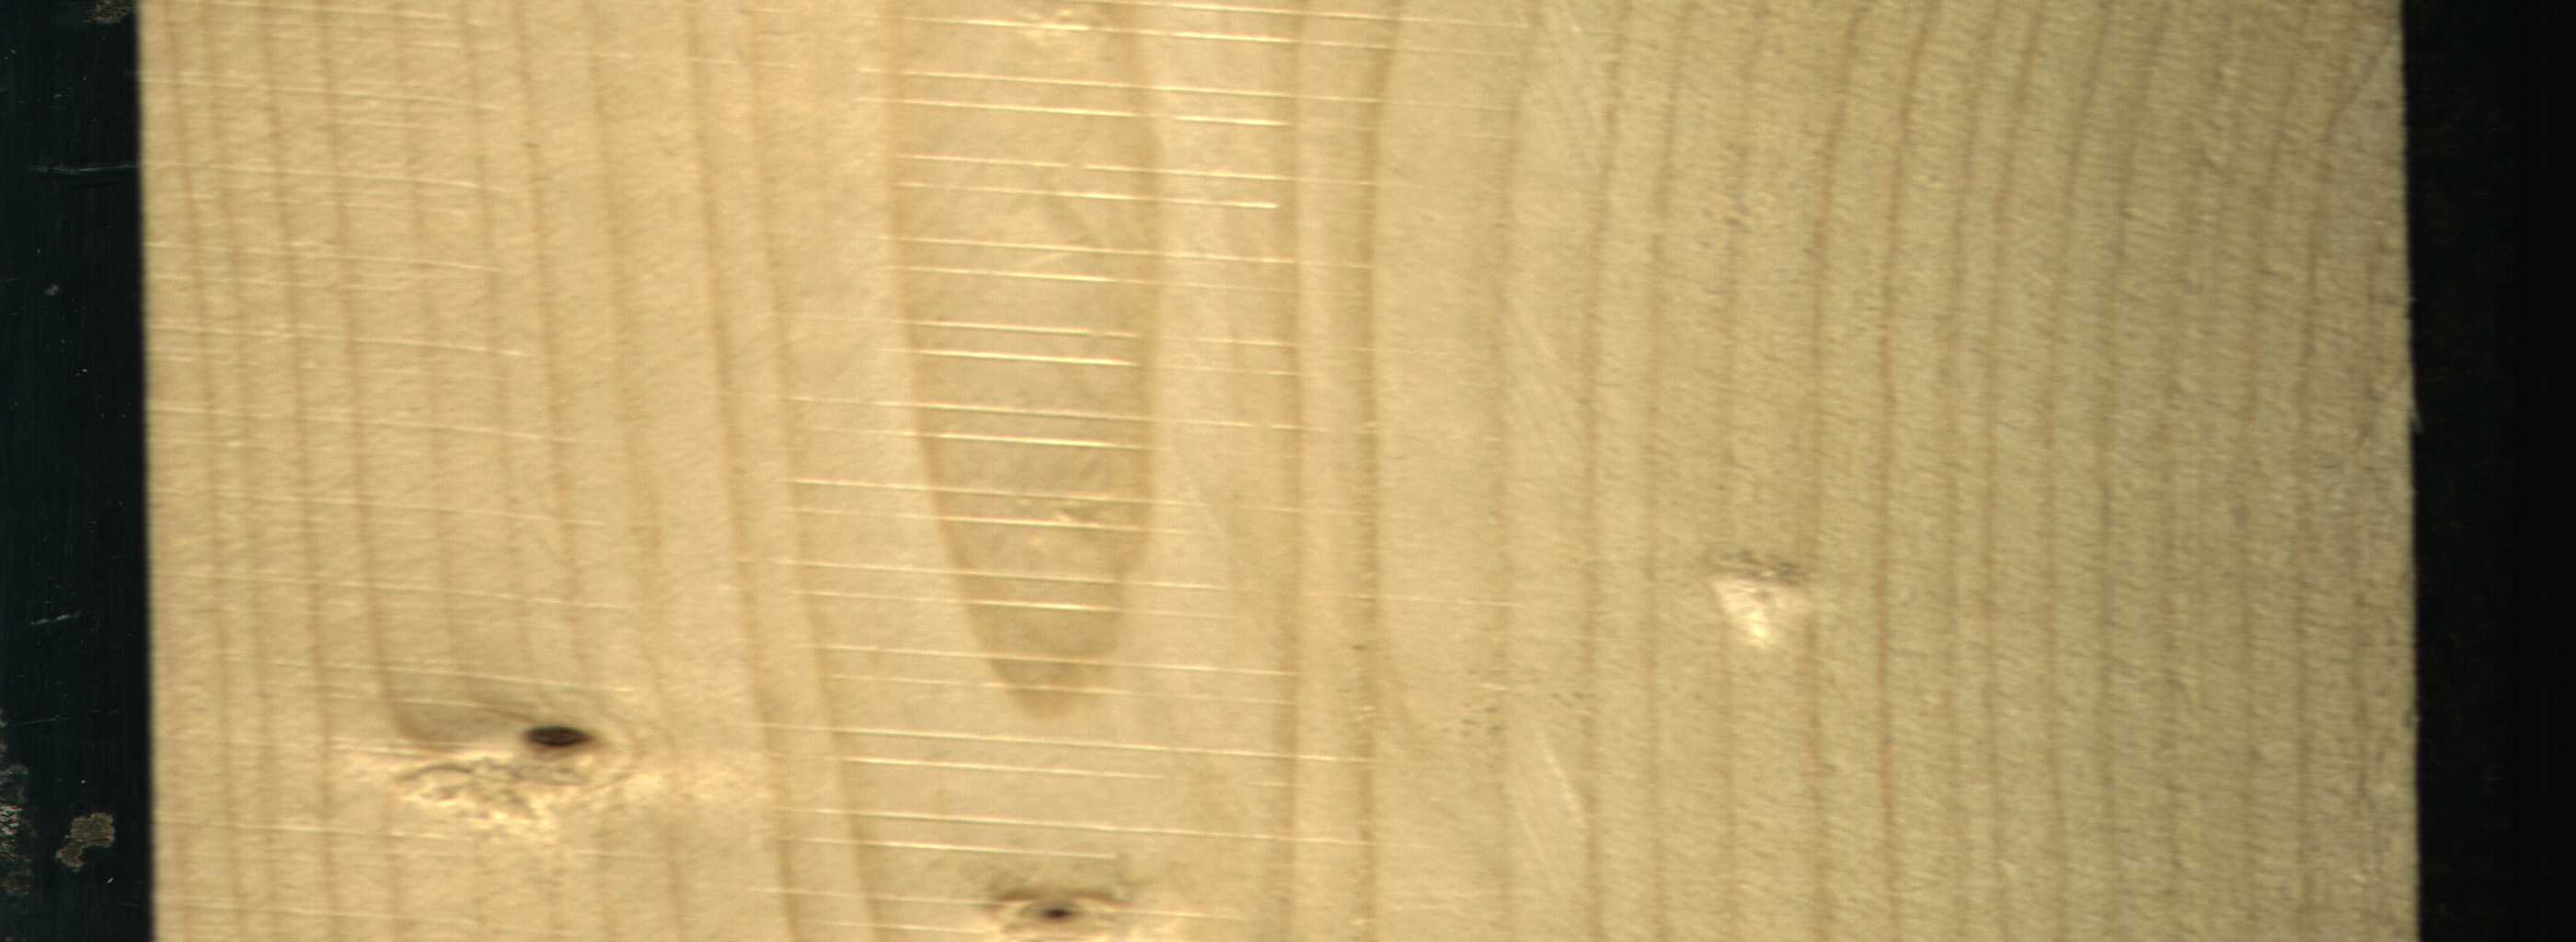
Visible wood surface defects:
Dead_Knot
Live_Knot